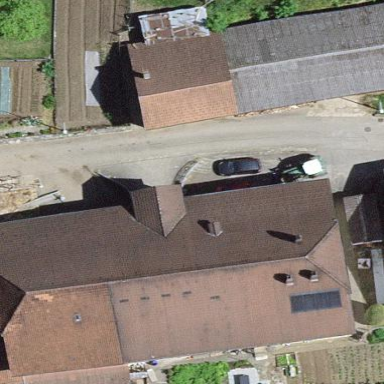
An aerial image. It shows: Farm building.